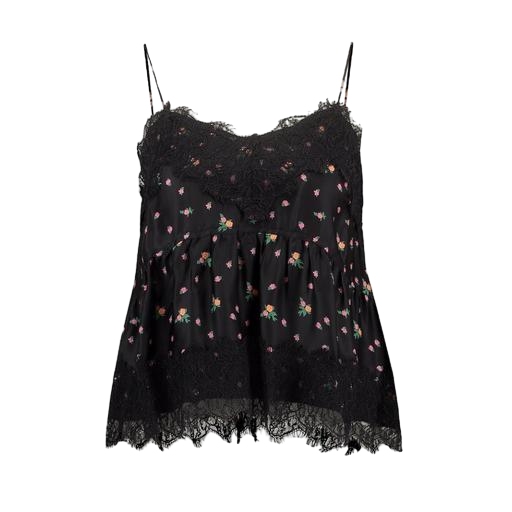
black dentelle lace-detail camisole, black mina floral-lace top, black floral-print top, white background